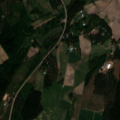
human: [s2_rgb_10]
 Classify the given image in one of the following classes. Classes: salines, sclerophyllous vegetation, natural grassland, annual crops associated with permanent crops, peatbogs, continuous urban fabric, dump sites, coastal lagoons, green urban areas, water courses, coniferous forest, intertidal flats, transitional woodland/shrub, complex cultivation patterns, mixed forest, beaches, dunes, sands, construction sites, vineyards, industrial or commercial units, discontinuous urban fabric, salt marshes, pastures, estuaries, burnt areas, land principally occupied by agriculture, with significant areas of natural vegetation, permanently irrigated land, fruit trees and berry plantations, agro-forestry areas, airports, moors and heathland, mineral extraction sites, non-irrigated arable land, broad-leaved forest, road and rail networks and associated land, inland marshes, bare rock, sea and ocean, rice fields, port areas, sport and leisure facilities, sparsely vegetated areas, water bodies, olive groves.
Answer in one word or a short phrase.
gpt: non-irrigated arable land, land principally occupied by agriculture, with significant areas of natural vegetation, coniferous forest, transitional woodland/shrub